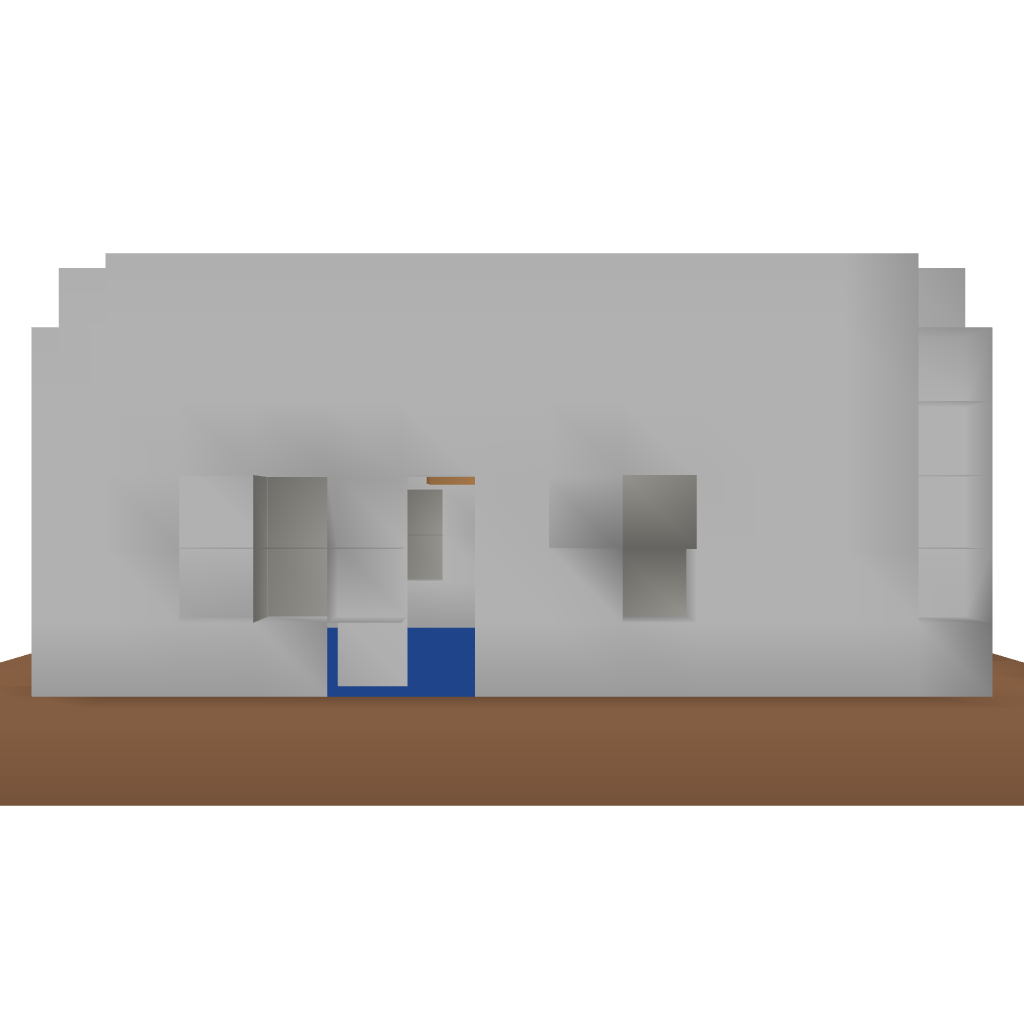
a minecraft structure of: Little Water House